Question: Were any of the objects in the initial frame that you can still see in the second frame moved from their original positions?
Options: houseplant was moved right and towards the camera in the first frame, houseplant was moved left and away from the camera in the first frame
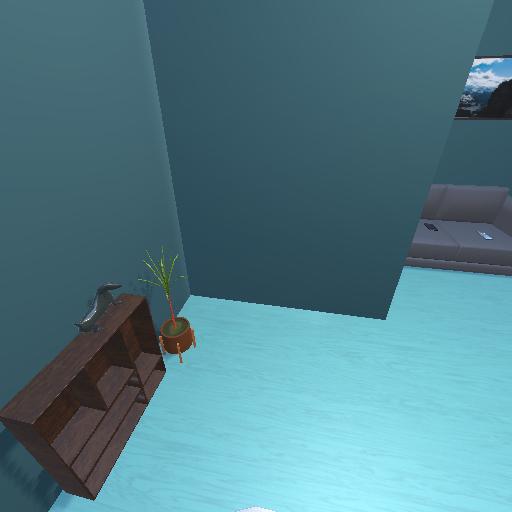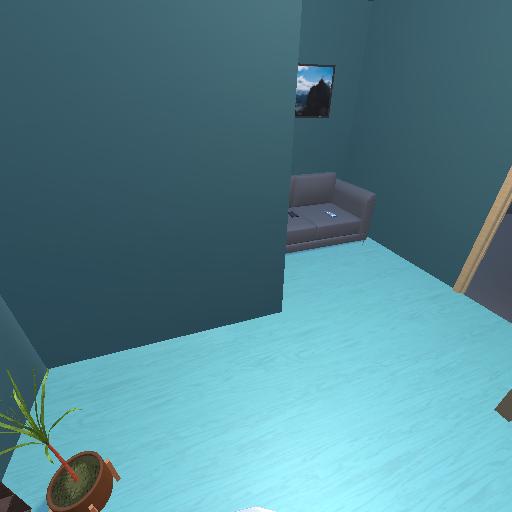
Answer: houseplant was moved right and towards the camera in the first frame